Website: bh-photo
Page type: account-selection
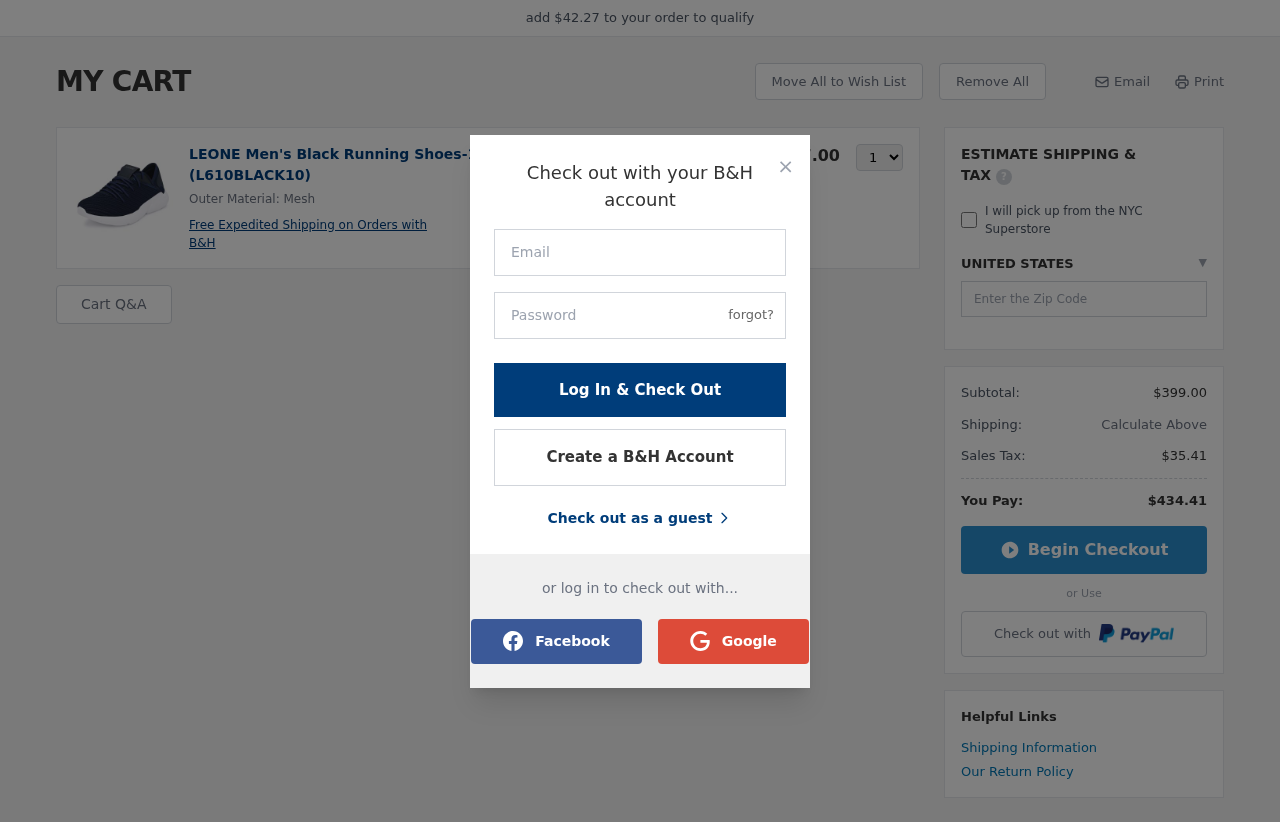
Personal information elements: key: PII_COUNTRY
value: UNITED STATES
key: PII_LOGIN_USERNAME
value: virginialittle40
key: PII_POSTCODE
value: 91475
Product elements: key: PRODUCT1_DESC
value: Outer Material: Mesh
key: PRODUCT1_NAME
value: LEONE Men's Black Running Shoes-10 UK (44 EU) (L610BLACK10)
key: PRODUCT1_PRICE
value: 57
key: PRODUCT1_QUANTITY
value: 1
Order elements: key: ORDER_SUBTOTAL
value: $399.00
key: ORDER_TAX
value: $35.41
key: ORDER_TOTAL
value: $434.41
Other elements: key: AMOUNT_TO_QUALIFY
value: $42.27